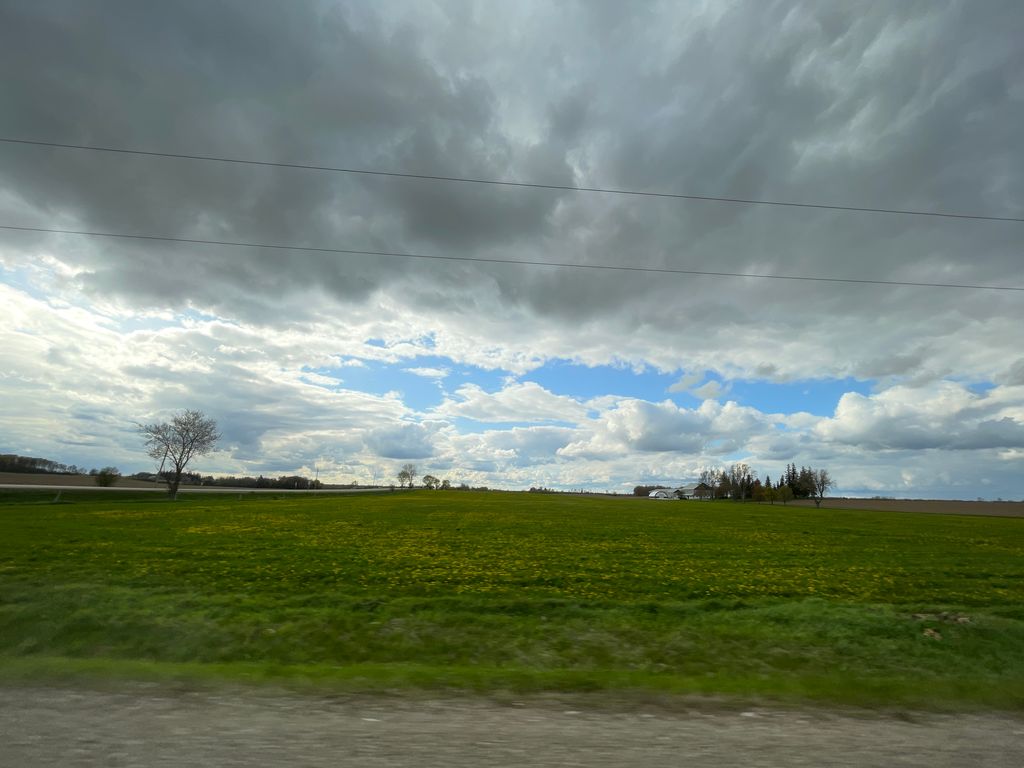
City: kitchener-waterloo